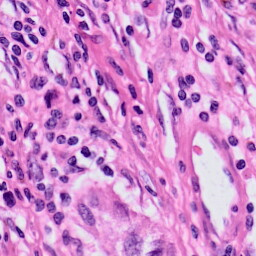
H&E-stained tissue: Skin